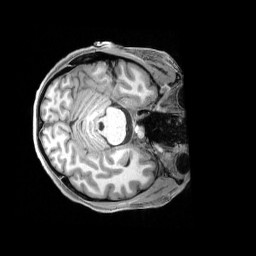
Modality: T1w
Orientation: axial
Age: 47
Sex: female
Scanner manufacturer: siemens
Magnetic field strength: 3 T
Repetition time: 2.3 s
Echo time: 0.00228 s